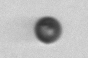
Label: bead